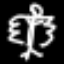
Label: angel